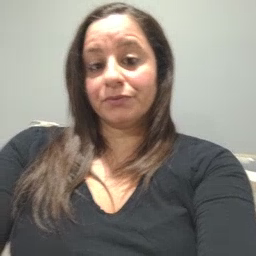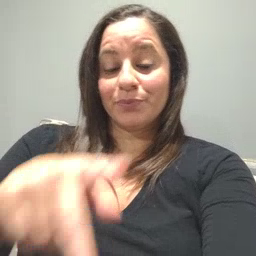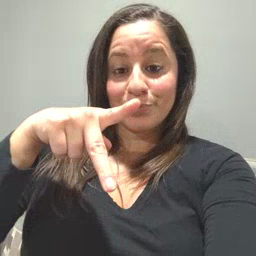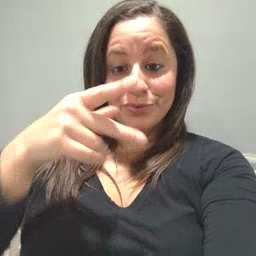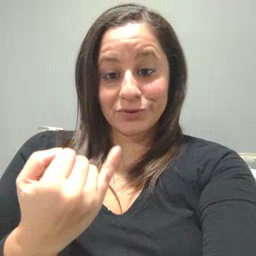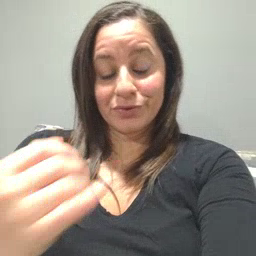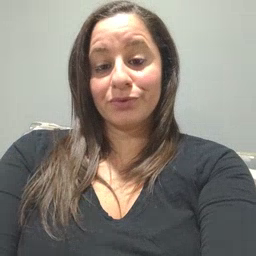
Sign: pajamas